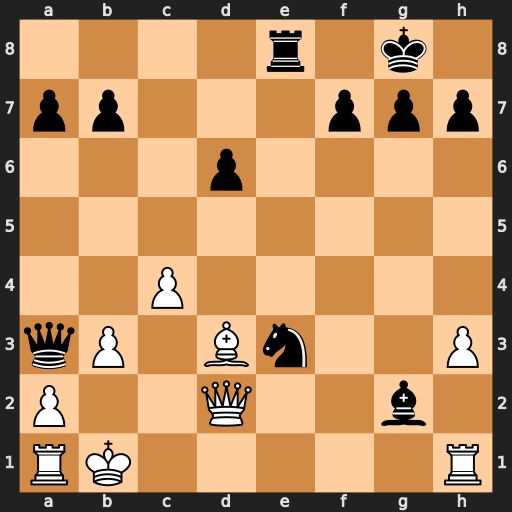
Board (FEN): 4r1k1/pp3ppp/3p4/8/2P5/qP1Bn2P/P2Q2b1/RK5R
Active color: w
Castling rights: -
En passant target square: -
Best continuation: Re1 Bxh3 Rxe3 Rxe3 Qxe3